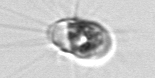
Label: Corethron_hystrix